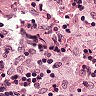
Metastatic tissue present: no